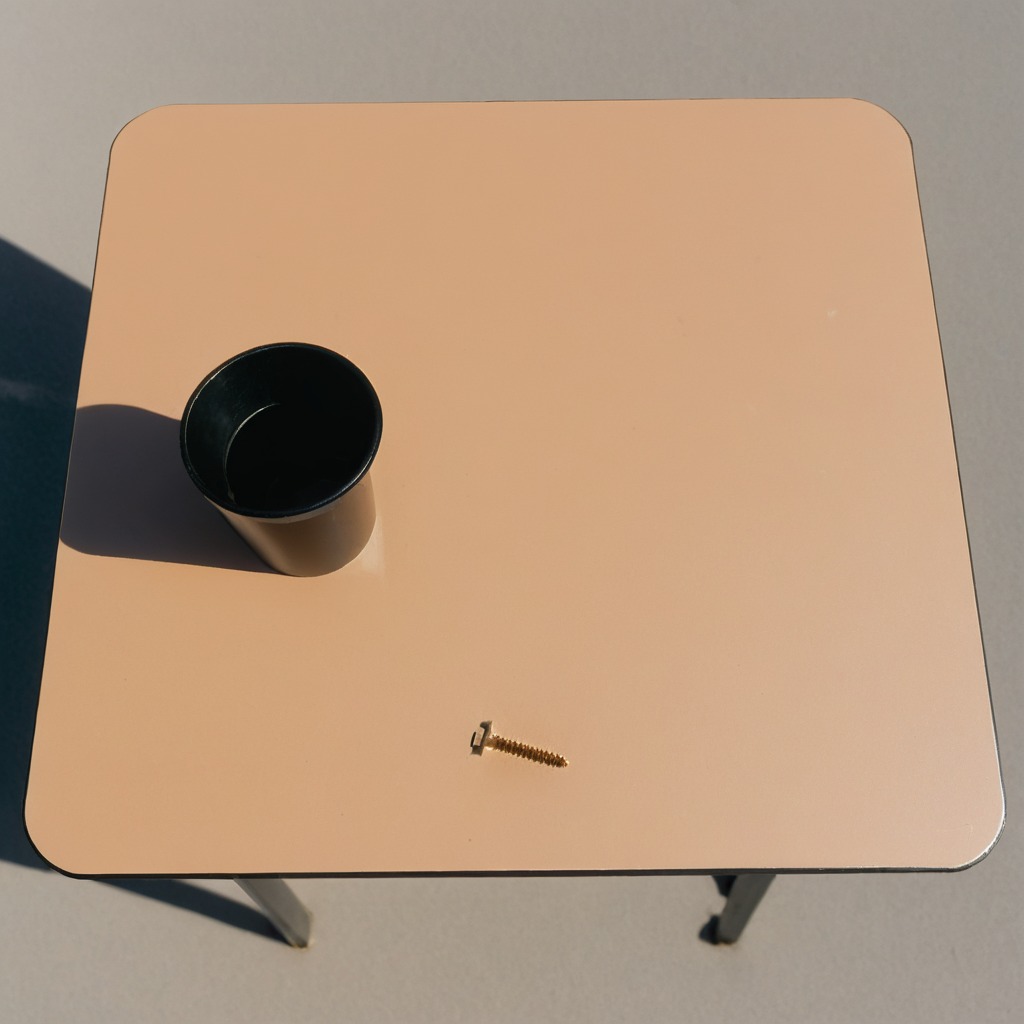
A metal screw lying on a clean utility table in a temporary outdoor tool station textured surface afternoon light completely empty no clutter no objects on or around the table